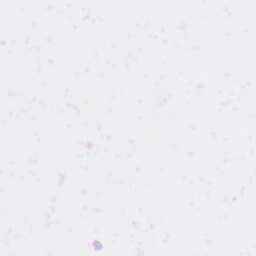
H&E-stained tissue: Skin